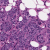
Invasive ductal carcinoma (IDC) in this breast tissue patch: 1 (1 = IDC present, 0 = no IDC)